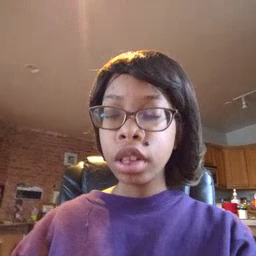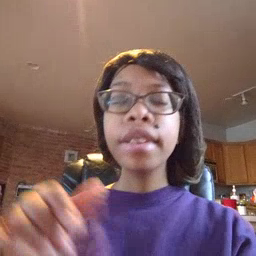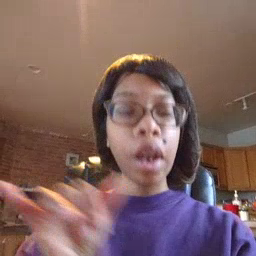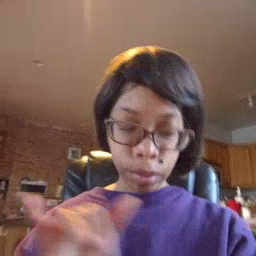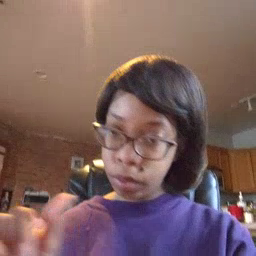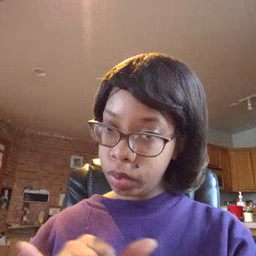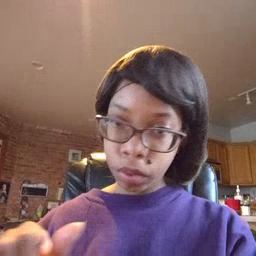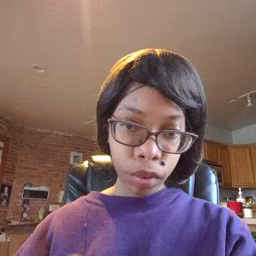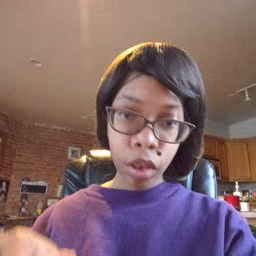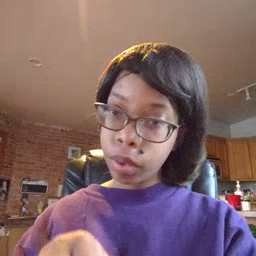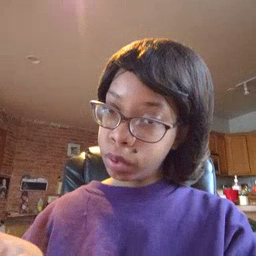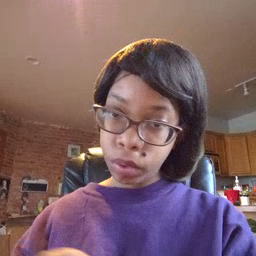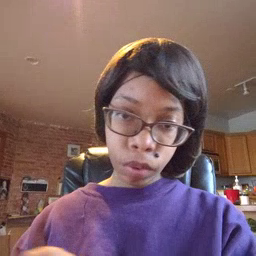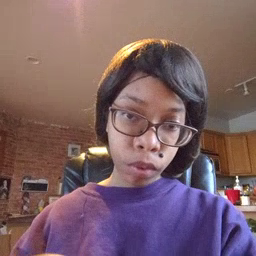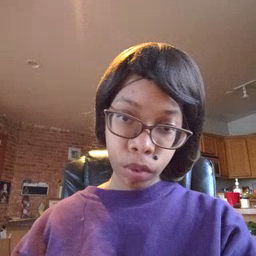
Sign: same